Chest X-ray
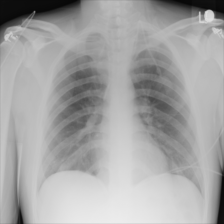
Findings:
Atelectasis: negative
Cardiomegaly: negative
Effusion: negative
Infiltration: negative
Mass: negative
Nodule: negative
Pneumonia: negative
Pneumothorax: negative
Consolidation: negative
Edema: negative
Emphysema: negative
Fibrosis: negative
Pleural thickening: negative
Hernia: negative